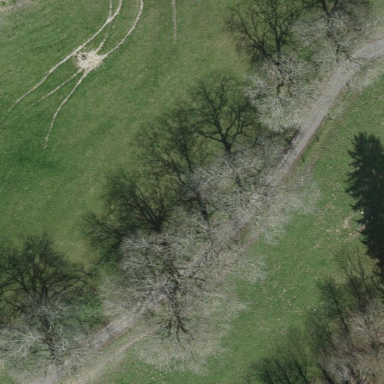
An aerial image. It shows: Beautiful woodland area.